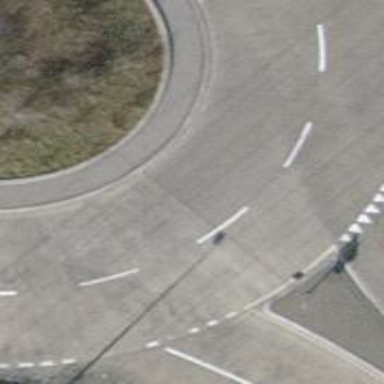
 featuring roundabout. There is no sidewalk along the road."